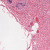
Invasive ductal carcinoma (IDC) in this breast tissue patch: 1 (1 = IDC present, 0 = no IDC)